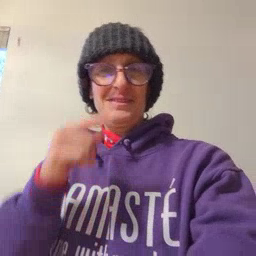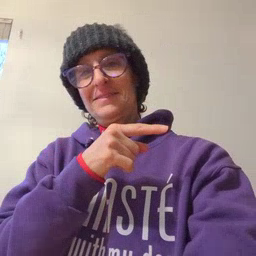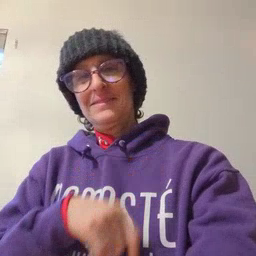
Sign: hesheit